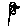
Label: flower